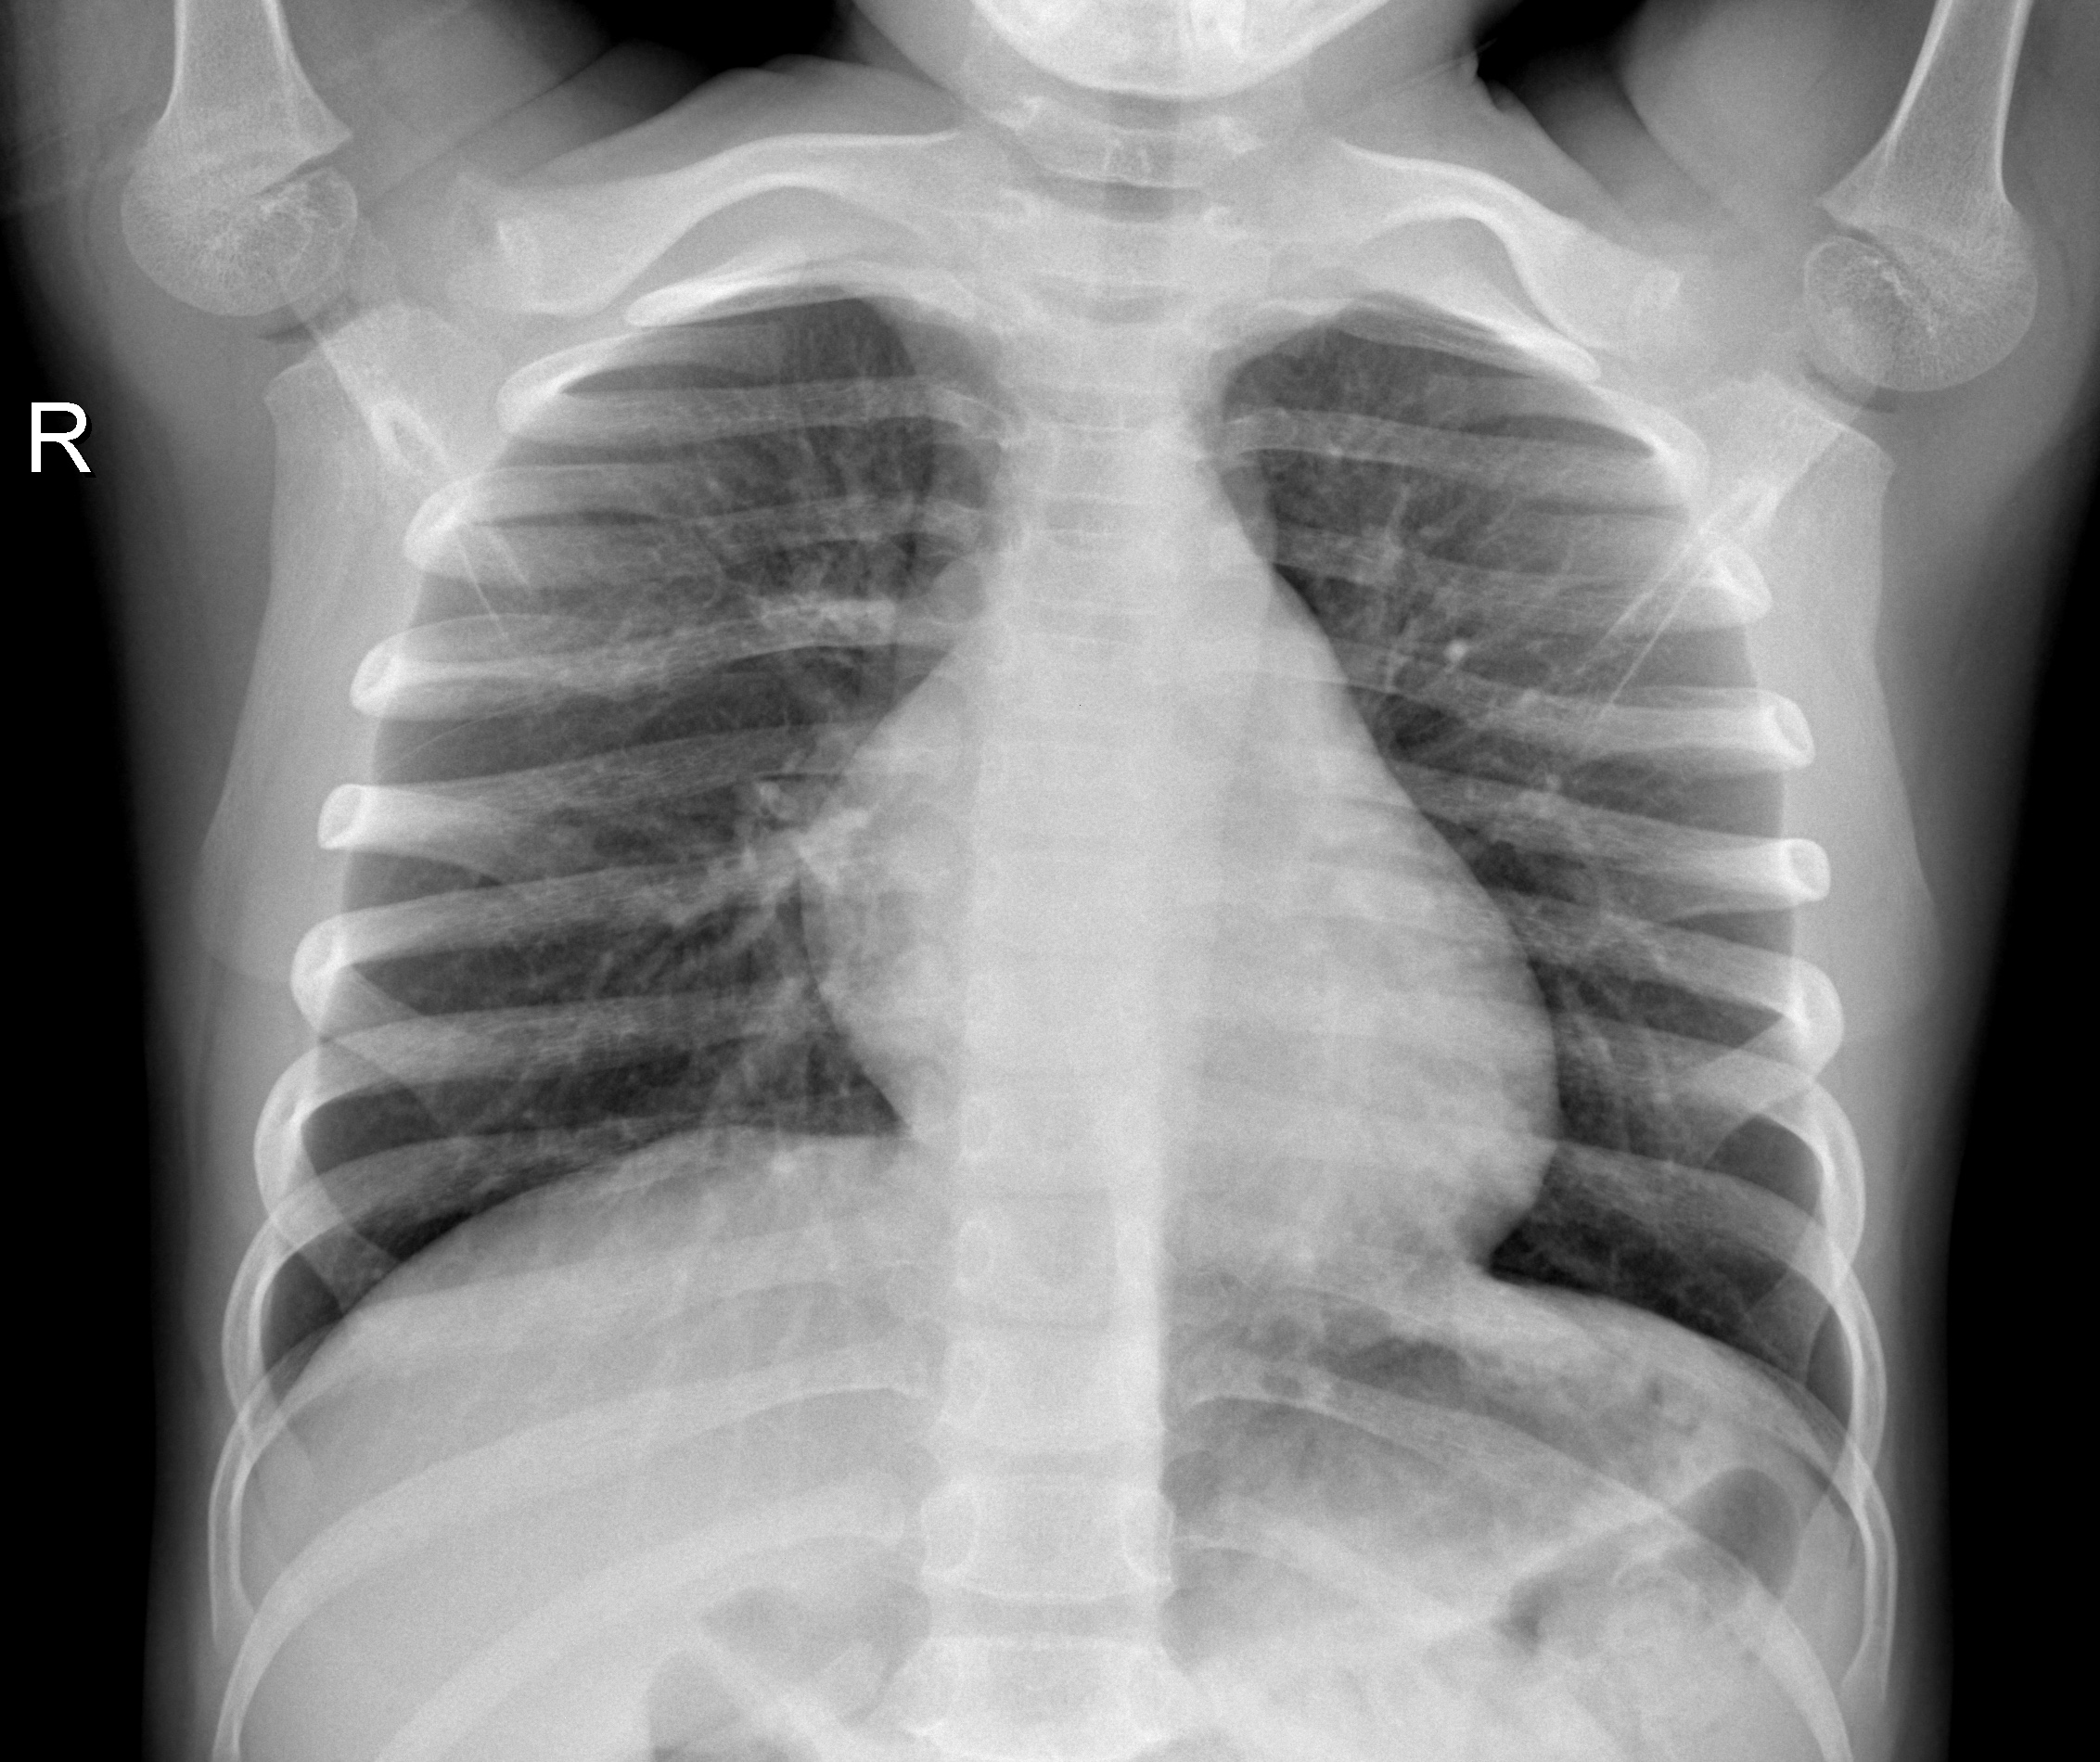
Diagnosis: NORMAL